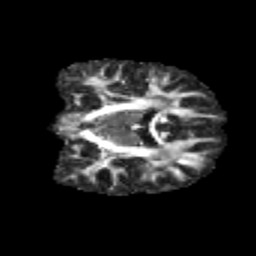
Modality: FA
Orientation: coronal
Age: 13
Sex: male
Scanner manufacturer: siemens
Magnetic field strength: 3 T
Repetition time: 3.8 s
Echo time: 0.07 s